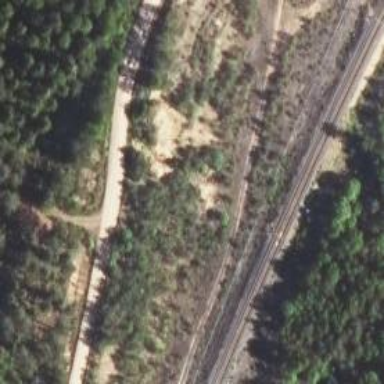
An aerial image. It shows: Abandoned railway.